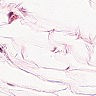
Metastatic tissue present: no